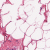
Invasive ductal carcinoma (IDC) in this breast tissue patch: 0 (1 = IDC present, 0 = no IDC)